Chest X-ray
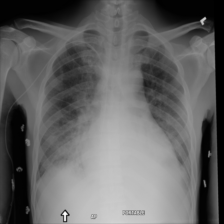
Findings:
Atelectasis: negative
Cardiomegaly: negative
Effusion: negative
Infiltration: positive
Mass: negative
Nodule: negative
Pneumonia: negative
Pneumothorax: negative
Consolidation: positive
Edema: negative
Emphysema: negative
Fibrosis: negative
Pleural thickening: negative
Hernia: negative